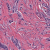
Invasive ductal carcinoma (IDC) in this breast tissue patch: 1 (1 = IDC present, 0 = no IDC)